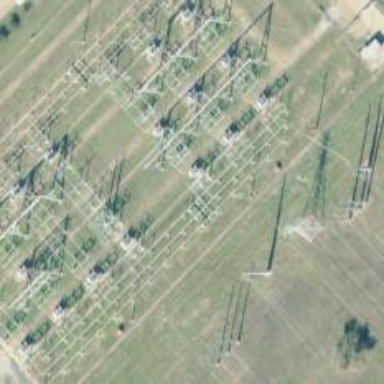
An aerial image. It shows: Switch for power supply.